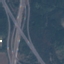
Land use / land cover: Highway